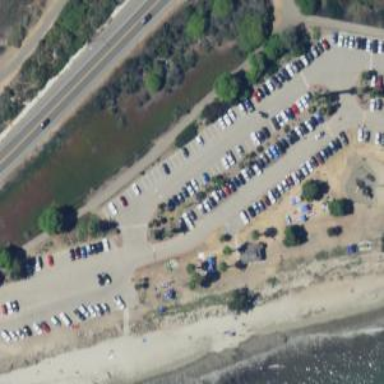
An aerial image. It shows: Parking space is available.